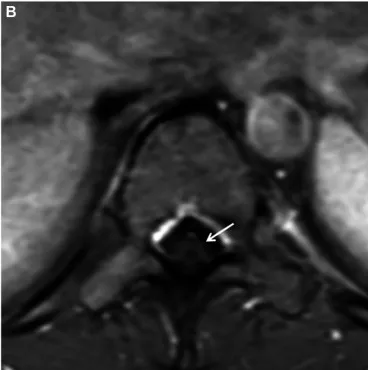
(B) Following gadolinium contrast enhancement scanning on the T1-weighted imaging (T1WI), a "reverse V-shaped" high signal was evident.
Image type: radiology (mri)